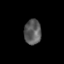
Tissue: skin
Cell type: Epithelial cells
Senescence score: 0.2251
Nuclear area (px): 416
Mean DAPI intensity: 90.618